Field crop: maize
Growth stage: 2
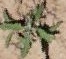
Species: atriplex